Question: Whenever a user enters "~" as an argument, my program replaces it with System.getProperty("user.home").
After debugging, I see that this replaces "~" with "C:UsersSoulBeaver" and not "C:/Users/SoulBeaver".
Going through <URL>, I found out that Java tries to fetch the path from
'HKEY_CURRENT_USER\Software\Microsoft\Windows\CurrentVersion\Explorer\Shell Folders\'
However, I'm using Windows 8 and there is seemingly nothing wrong:

At this point I'm assuming Java "eats" the backslash... so how do I prevent that from happening?
Since the code was requested, here it is. This is taken from Allen Holub's <URL>
'''
/**
* For every enum element in the array, treat keys[i].name() as a key
* and load the associated value from the following places (in order):
*
* <ol>
* <li>a -D command-line switch (in System properties)</li>
* <li>if no -D value found, an environment variable with the same name as the key</li>
* <li>if no environment found, the default stored in the Enum element itself</li>
* </ol>
*
* That value must identify an existing directory in the file system, and a
* File representing that location can be retrieved from {@link #directory(Enum)}.
*
* @param keys The values() array associated with the enum that's using this class.
* @throws IllegalStateException if a given key doesn't have a value associated with it
* or if that value doesn't identify an existing directory.
*/
public LocationsSupport(T[] keys) throws IllegalStateException {
StringBuilder logMessage = new StringBuilder("Loaded environment/-D properties:
");
try {
for (T element : keys) {
String how = "???";
String key = element.name();
String value;
if ((value = System.getProperty(key)) != null)
how = "from system property (-D)";
else if ((value = System.getenv(key)) != null)
how = "from environment";
else if ((value = element.defaultValue()) != null)
how = "from default. Mapped from: " + value;
if (value != null)
value = value.replaceAll("~", System.getProperty("user.home"));
if (value == null || value.isEmpty())
throw new IllegalStateException("Value for " +key +" cannot be null or empty.");
File location = new File(value);
createLocationIfNecessary(location, element.createIfNecessary());
if (!location.isDirectory())
throw new IllegalStateException("Location specified in "
+key
+" (" +asString(location) +") "
+"does not exist or is not a directory.");
dictionary.put(key, location);
logMessage.append(" ");
logMessage.append(key);
logMessage.append("=");
logMessage.append(asString(location) );
logMessage.append(" (");
logMessage.append(how);
logMessage.append(")
");
}
} finally {
if (log.getAllAppenders() instanceof NullEnumeration)
System.err.println(logMessage);
else
log.info(logMessage);
}
}
'''
It's failing at trying to locate the default location for CONFIG:
'''
public enum Places implements Locations {
CONFIG ("~/config"),
HOME ("~"),
TMP ("~/tmp", true),
TERM_STORE ("~/tmp/indices/term_store/", true),
RESOURCE_STORE ("~/tmp/indices/resource_store/", true),
PERSON_STORE ("~/tmp/indices/person_store/", true);
'''
I am using and
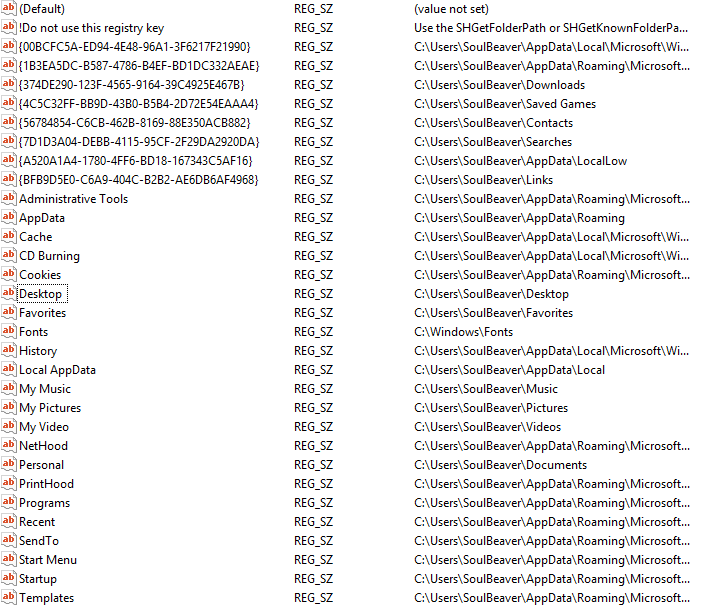
Answer: You are using regular expression based replacement. In the replacement pattern for java regexes, the '''' character is special. you need to pass the user home dir through 'Matcher.quoteReplacement()' before using it as a replacement pattern (as covered in the <URL>.